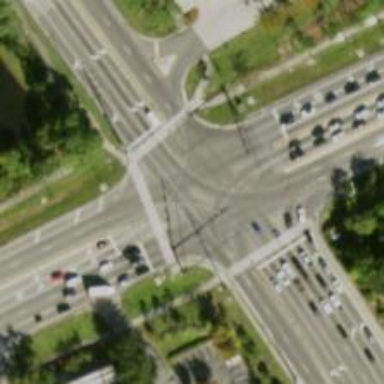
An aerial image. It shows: Marked crossing on the road.